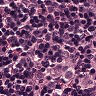
Metastatic tissue present: yes